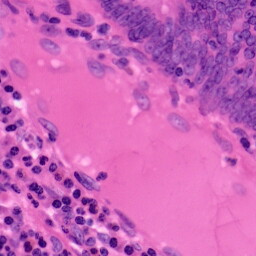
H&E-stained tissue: Colon